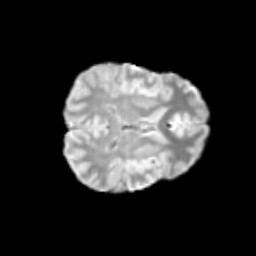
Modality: T2w
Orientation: axial
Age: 11
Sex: female
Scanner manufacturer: siemens
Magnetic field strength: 3 T
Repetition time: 3.8 s
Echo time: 0.07 s